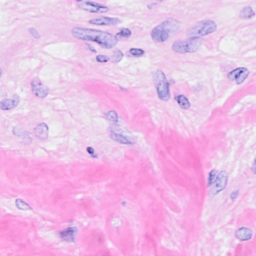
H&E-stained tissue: Breast